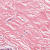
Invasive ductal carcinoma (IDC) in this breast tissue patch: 0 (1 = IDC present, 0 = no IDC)